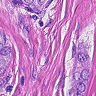
Metastatic tissue present: yes